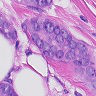
Metastatic tissue present: yes